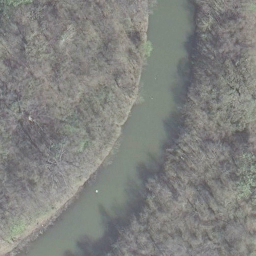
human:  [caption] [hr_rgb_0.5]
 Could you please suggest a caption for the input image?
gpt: A river with dense forest on both banks of the river .

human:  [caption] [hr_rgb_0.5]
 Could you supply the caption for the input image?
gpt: Green plants flourish on both banks of the river .

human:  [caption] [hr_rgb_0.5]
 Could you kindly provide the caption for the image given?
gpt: Lots of green plants flourish on both banks of the river .

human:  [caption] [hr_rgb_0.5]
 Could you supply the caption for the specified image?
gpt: It is a river with dense forest on both banks of the river .

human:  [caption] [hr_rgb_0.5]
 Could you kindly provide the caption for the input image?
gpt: A river goes through a dense forest .